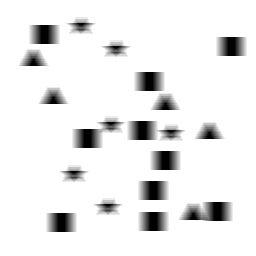
Squares: 10
Triangles: 5
Stars: 6
Total shapes: 21